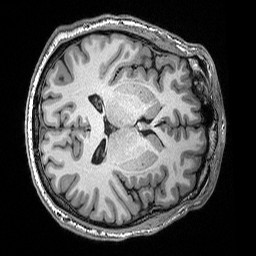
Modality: T1w
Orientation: axial
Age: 35
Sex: male
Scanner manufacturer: siemens
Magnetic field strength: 3 T
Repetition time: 2.53 s
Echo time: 0.0033 s